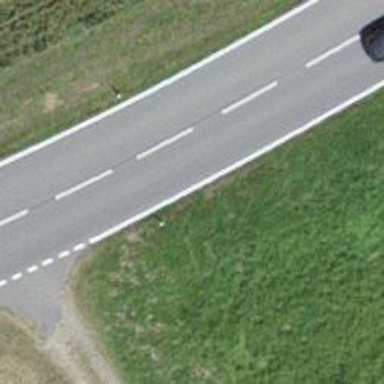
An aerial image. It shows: Secondary road with asphalt surface.